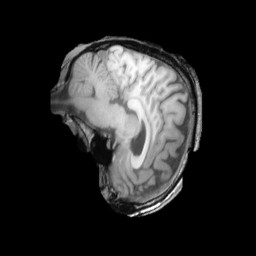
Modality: T1w
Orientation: sagittal
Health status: ill
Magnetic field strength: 3 T